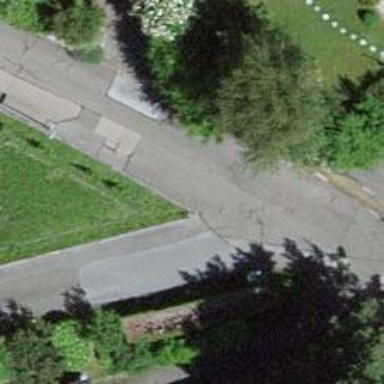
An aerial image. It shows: Residential road.